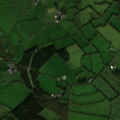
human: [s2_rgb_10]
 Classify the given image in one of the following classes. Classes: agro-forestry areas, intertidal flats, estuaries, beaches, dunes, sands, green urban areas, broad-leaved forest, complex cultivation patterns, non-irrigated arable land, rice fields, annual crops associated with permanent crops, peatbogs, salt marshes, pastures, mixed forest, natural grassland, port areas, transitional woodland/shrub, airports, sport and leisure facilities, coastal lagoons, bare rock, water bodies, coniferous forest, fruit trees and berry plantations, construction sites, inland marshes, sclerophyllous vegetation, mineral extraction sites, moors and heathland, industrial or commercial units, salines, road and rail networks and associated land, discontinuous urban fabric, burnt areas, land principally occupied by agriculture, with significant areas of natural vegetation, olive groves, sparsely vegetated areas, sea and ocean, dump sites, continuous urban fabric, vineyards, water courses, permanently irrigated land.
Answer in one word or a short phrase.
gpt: pastures, transitional woodland/shrub